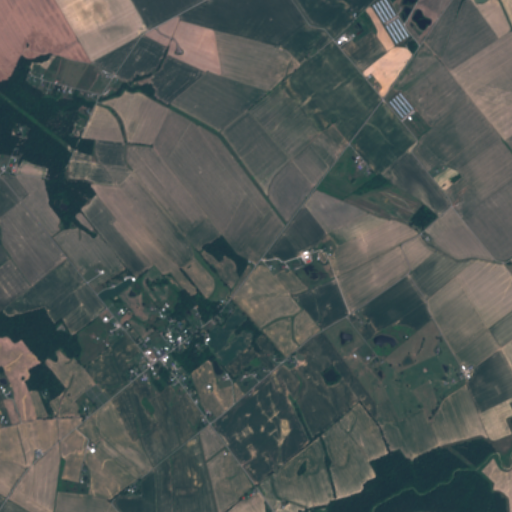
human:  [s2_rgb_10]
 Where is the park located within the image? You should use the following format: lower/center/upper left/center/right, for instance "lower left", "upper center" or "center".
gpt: The park is located in the lower left of the image.
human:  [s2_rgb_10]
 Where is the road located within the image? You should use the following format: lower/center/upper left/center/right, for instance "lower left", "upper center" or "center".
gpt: There is no road in the image.